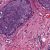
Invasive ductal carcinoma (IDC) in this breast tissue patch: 0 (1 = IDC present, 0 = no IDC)